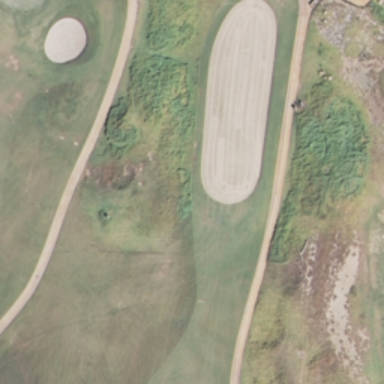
This is a part of a golf course with green turfs and some bunkers and trees .